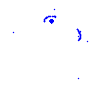
Particle: pion